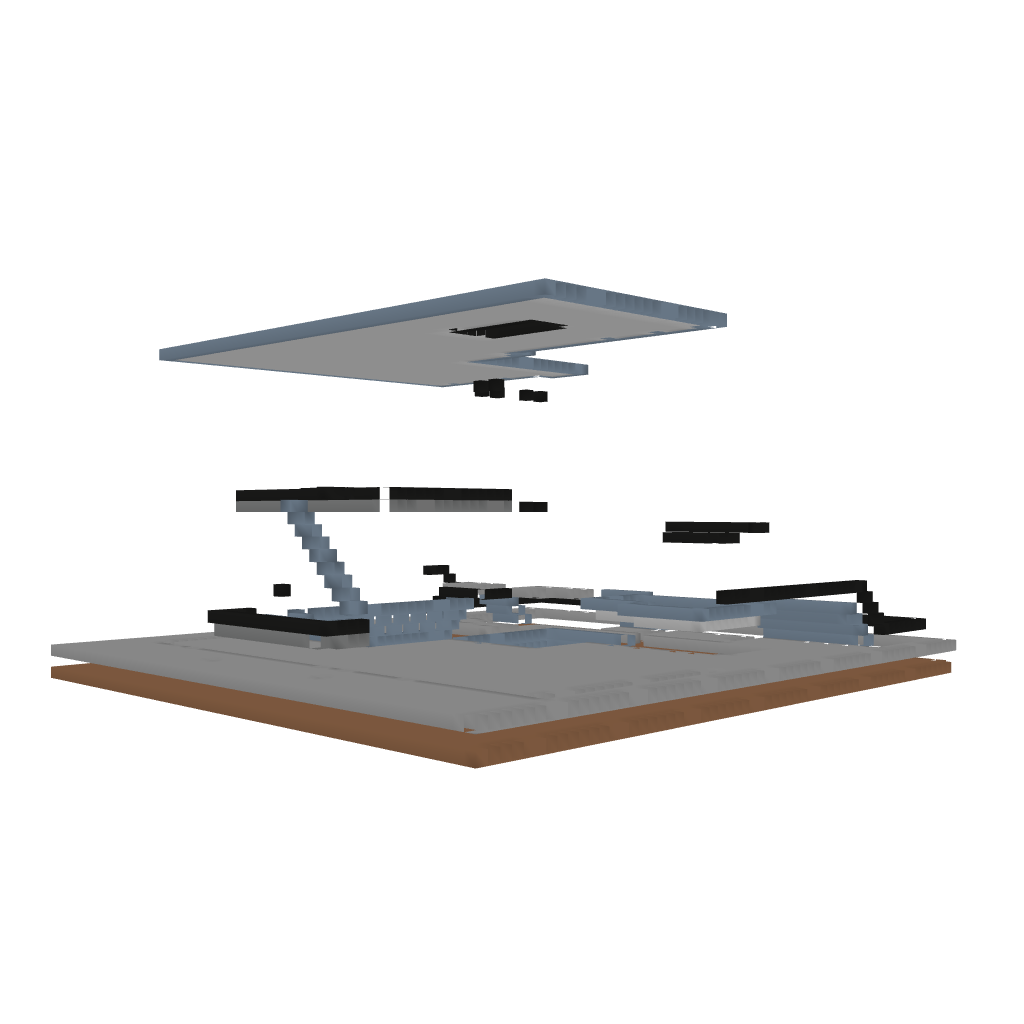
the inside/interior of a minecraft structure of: Modern Loft